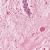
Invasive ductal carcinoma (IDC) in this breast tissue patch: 0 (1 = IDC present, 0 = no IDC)